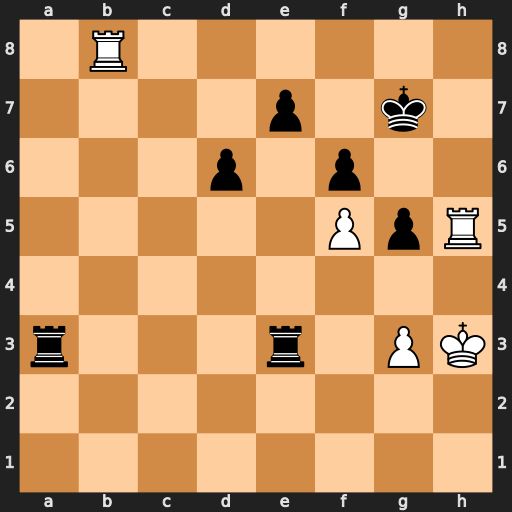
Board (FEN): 1R6/4p1k1/3p1p2/5PpR/8/r3r1PK/8/8
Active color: w
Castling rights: -
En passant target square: -
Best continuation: Rbh8 Rxg3+ Kh2 Rh3+ Rxh3 Rxh3+ Rxh3